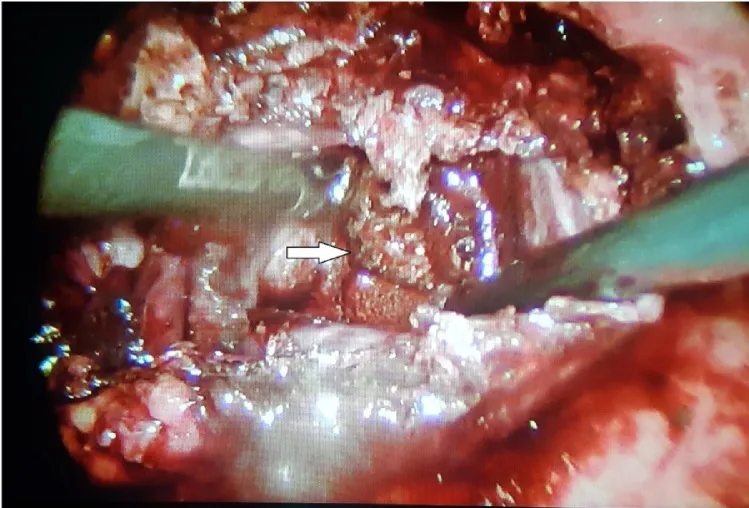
Stone impacted at neck of gallbladder (white arrow).
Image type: medical_photograph (other_medical_photograph)